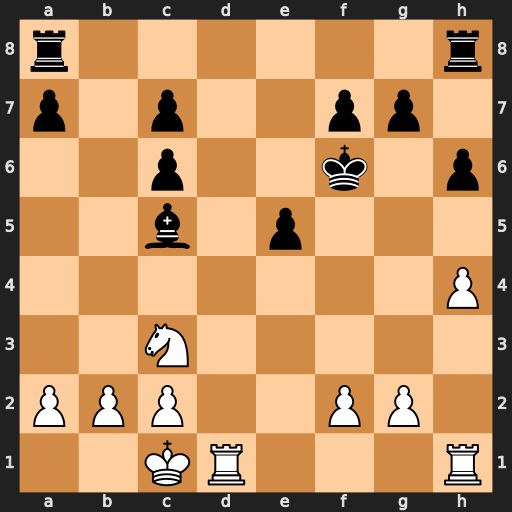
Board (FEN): r6r/p1p2pp1/2p2k1p/2b1p3/7P/2N5/PPP2PP1/2KR3R
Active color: w
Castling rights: -
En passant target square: -
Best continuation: Ne4+ Kf5 Nxc5